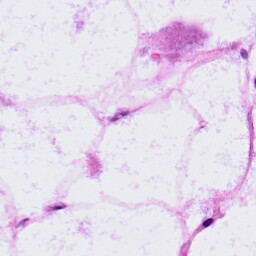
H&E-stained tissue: LymphNode